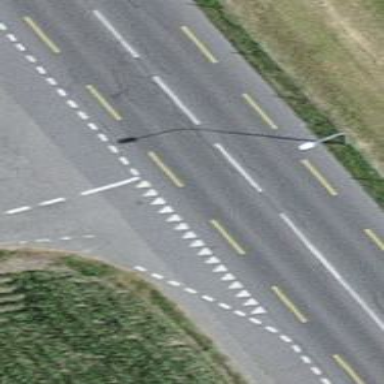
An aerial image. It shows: Primary road with asphalt surface and designated cycle lane.